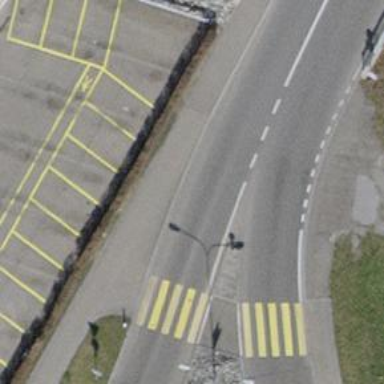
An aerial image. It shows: Bus stop with platform for public transport.